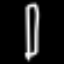
Label: pencil